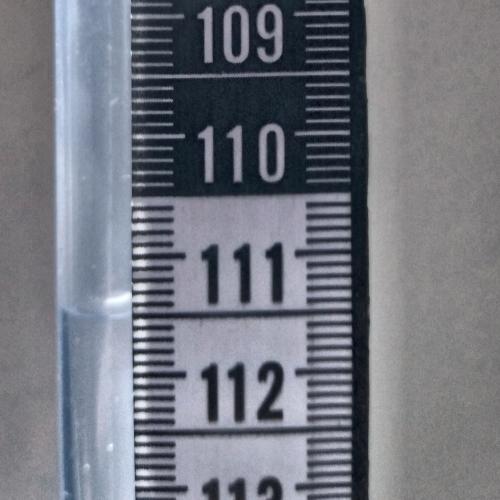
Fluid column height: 111.5 cm